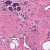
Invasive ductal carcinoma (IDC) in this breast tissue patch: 0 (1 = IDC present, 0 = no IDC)